Field crop: maize
Growth stage: 1
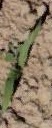
Species: maize